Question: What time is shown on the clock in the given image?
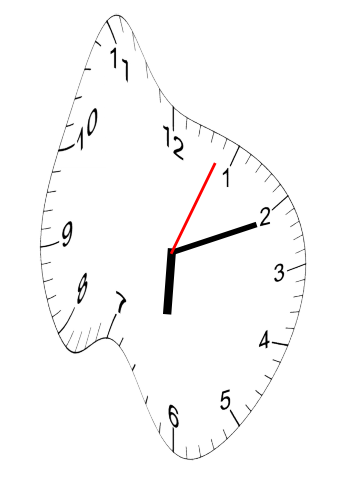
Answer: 06:11:04